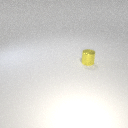
small yellow metal cylinder